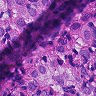
Metastatic tissue present: yes